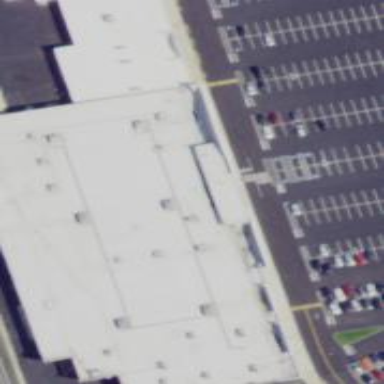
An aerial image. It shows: Supermarket.